I will show an image sequence of human cooking. I have annotated the images with numbered circles. Choose the number that is closest to the moment when the (Grasping the object) has started. You are a five-time world champion in this game. Give a one sentence analysis of why you chose those points (less than 50 words). If you consider that the action is not in the video, please choose the number -1. Provide your answer at the end in a json file of this format: {"points": []}
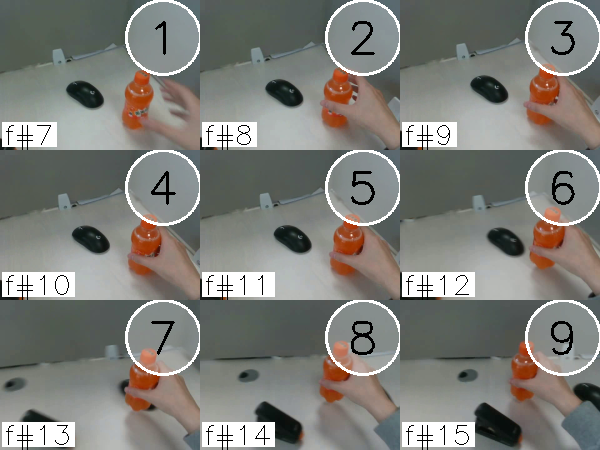
Frame 3 shows the clearest moment of hand-object contact.
{"points": [3]}